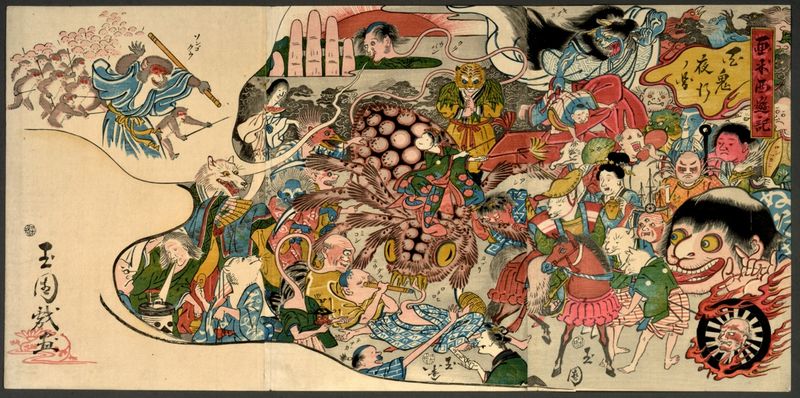
Titel: Die Reise nach Westen als illustriertes Buch: Der nächtliche Zug der 100 Dämonen
Künstler: Gyokuen
Standort: Hamburg
Institution: Museum für Kunst und Gewerbe Hamburg
Schlagwörter: kampf, wolf, bunt, zeichnung, fest, affe, holzschnitt, sepia, asien, druckgraphik, druckgrafik, comic, asiatisch, gestalten, chinesisch, china, reise, fabelwesen, zeit, westen, ungeheuer, farbholzschnitt, drache, monster, die, affen, sagen, neujahr, fabeltier, spinne, fabeltiere, riese, zwitterwesen, monstrum, reproduktionen, druckerzeugnisse, meiji, dämon, märchen, chinseisch